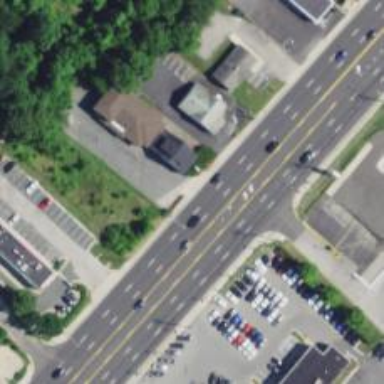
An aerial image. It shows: Unmarked road crossing.